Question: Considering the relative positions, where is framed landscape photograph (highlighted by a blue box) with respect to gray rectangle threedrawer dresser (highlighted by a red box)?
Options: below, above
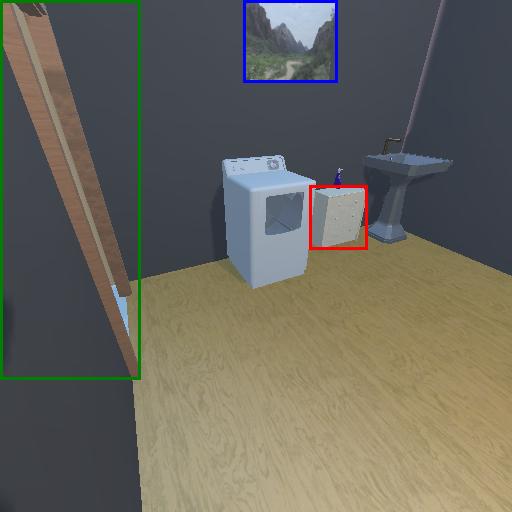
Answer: below